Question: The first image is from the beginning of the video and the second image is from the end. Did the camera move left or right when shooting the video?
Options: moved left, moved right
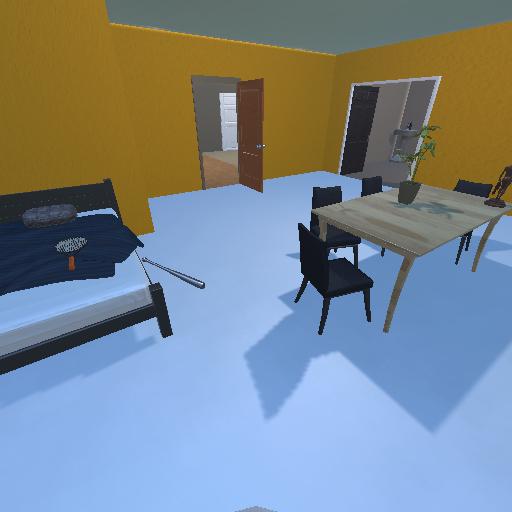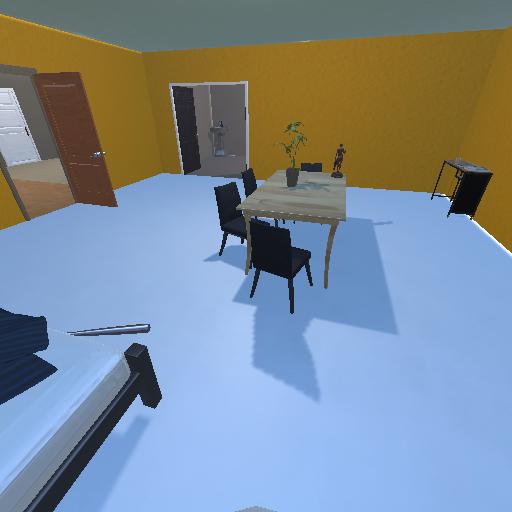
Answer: moved left